Interaction volume radius: 5 \u00c5
Interaction volume height: 10 \u00c5
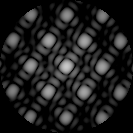
Disorder parameter: 0.0581